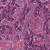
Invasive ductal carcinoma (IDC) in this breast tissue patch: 1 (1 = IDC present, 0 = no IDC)